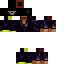
A male human skin with dark skin, wearing brown helmet dressed in a blue hoodie and black pants, featuring a closed mouth.